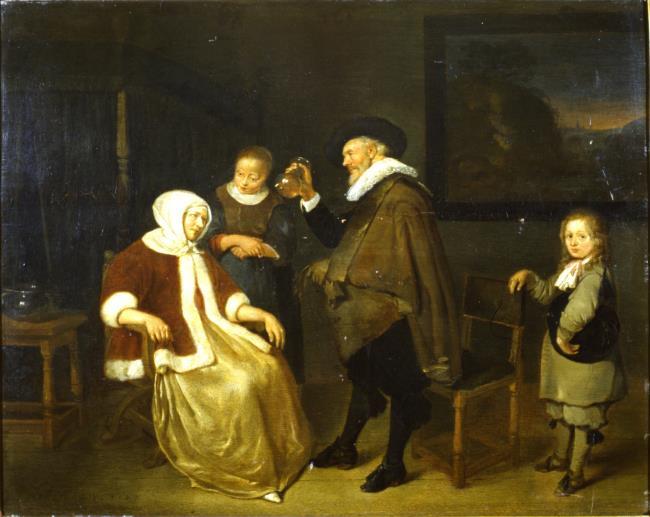
Title: Interior with a sick woman and a doctor inspecting a bottle of urine
Artist: Quiringh van Brekelenkam Bron: C. Hofstede de Groot zie Lasius 1992
Earliest date: 1667
Latest date: 1667
Genre: painting
Iconography: Gloves
Keywords: genre, interior view, four human figures, full-length portrait, sitting, standing (position), facing front, hand on side, young woman, maidservant, physician, boy, home jacket, headcloths, hat, floppy ruff, mantle, glove/gloves in hand, examination, bottle, table, chamberpot, chair, wooden floor